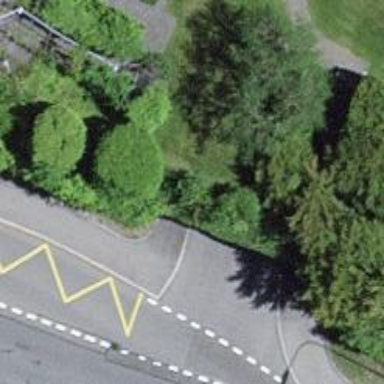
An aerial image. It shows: Parking entrance.